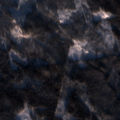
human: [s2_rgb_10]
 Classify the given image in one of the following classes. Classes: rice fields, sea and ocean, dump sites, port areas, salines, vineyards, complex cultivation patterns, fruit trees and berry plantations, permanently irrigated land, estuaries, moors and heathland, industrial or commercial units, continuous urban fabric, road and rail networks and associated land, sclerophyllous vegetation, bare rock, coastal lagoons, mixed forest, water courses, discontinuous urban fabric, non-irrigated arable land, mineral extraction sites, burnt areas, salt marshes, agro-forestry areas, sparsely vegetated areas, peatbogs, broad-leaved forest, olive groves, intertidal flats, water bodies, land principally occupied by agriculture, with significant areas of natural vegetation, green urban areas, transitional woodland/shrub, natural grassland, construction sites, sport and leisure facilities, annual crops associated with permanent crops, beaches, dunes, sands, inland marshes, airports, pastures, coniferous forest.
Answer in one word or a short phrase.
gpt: coniferous forest, mixed forest, transitional woodland/shrub